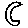
Label: moon